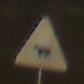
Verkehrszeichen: ViehtriebRechts
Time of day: SunriseSunset
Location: Outdoor (Nature)
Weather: Clear
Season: NotSpecified
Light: Natural